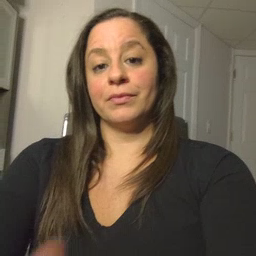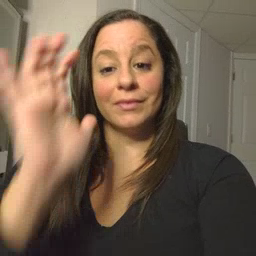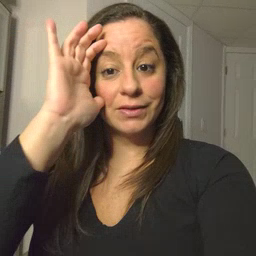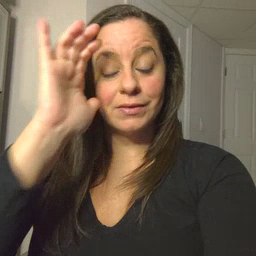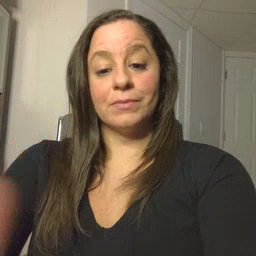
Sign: listen